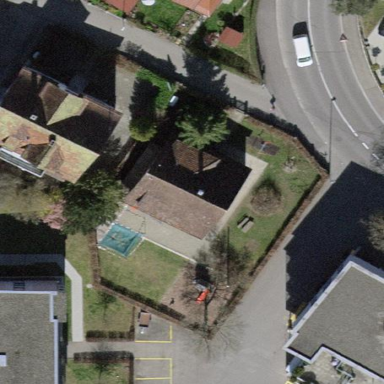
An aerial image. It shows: Kindergarten building.